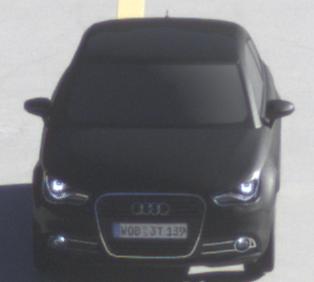
Make: Audi
Model: A1 Sportback 1.2 TFSI
Detailed model: A1 (8X) Sportback
Model produced from: 2012/03
Model produced until: 2014/11
Doors: 5
Color: black
Road condition: dry road
Daytime: sunrise or sunset
Contrast: high contrast